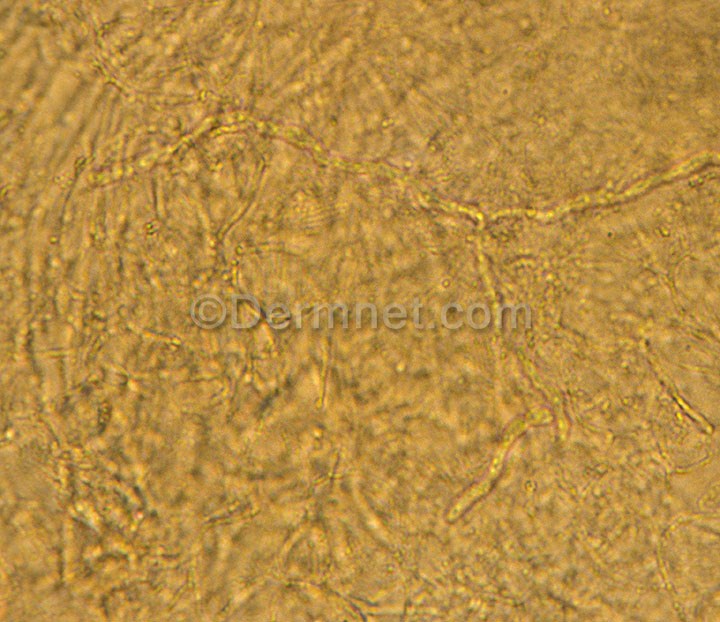
Disease: Tinea Ringworm Candidiasis and other Fungal Infections